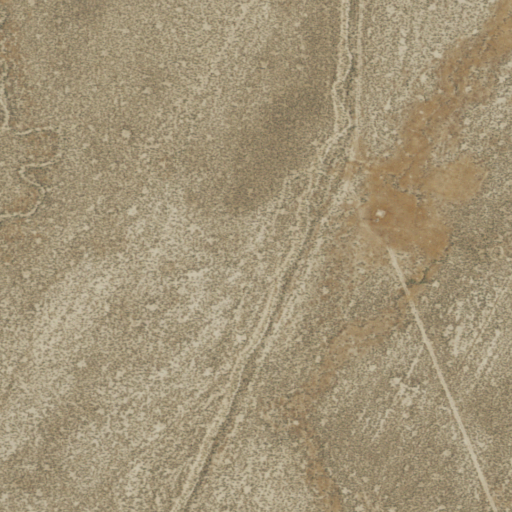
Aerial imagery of plain(s) in Nevada named Dutch Flat containing only shrub